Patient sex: F
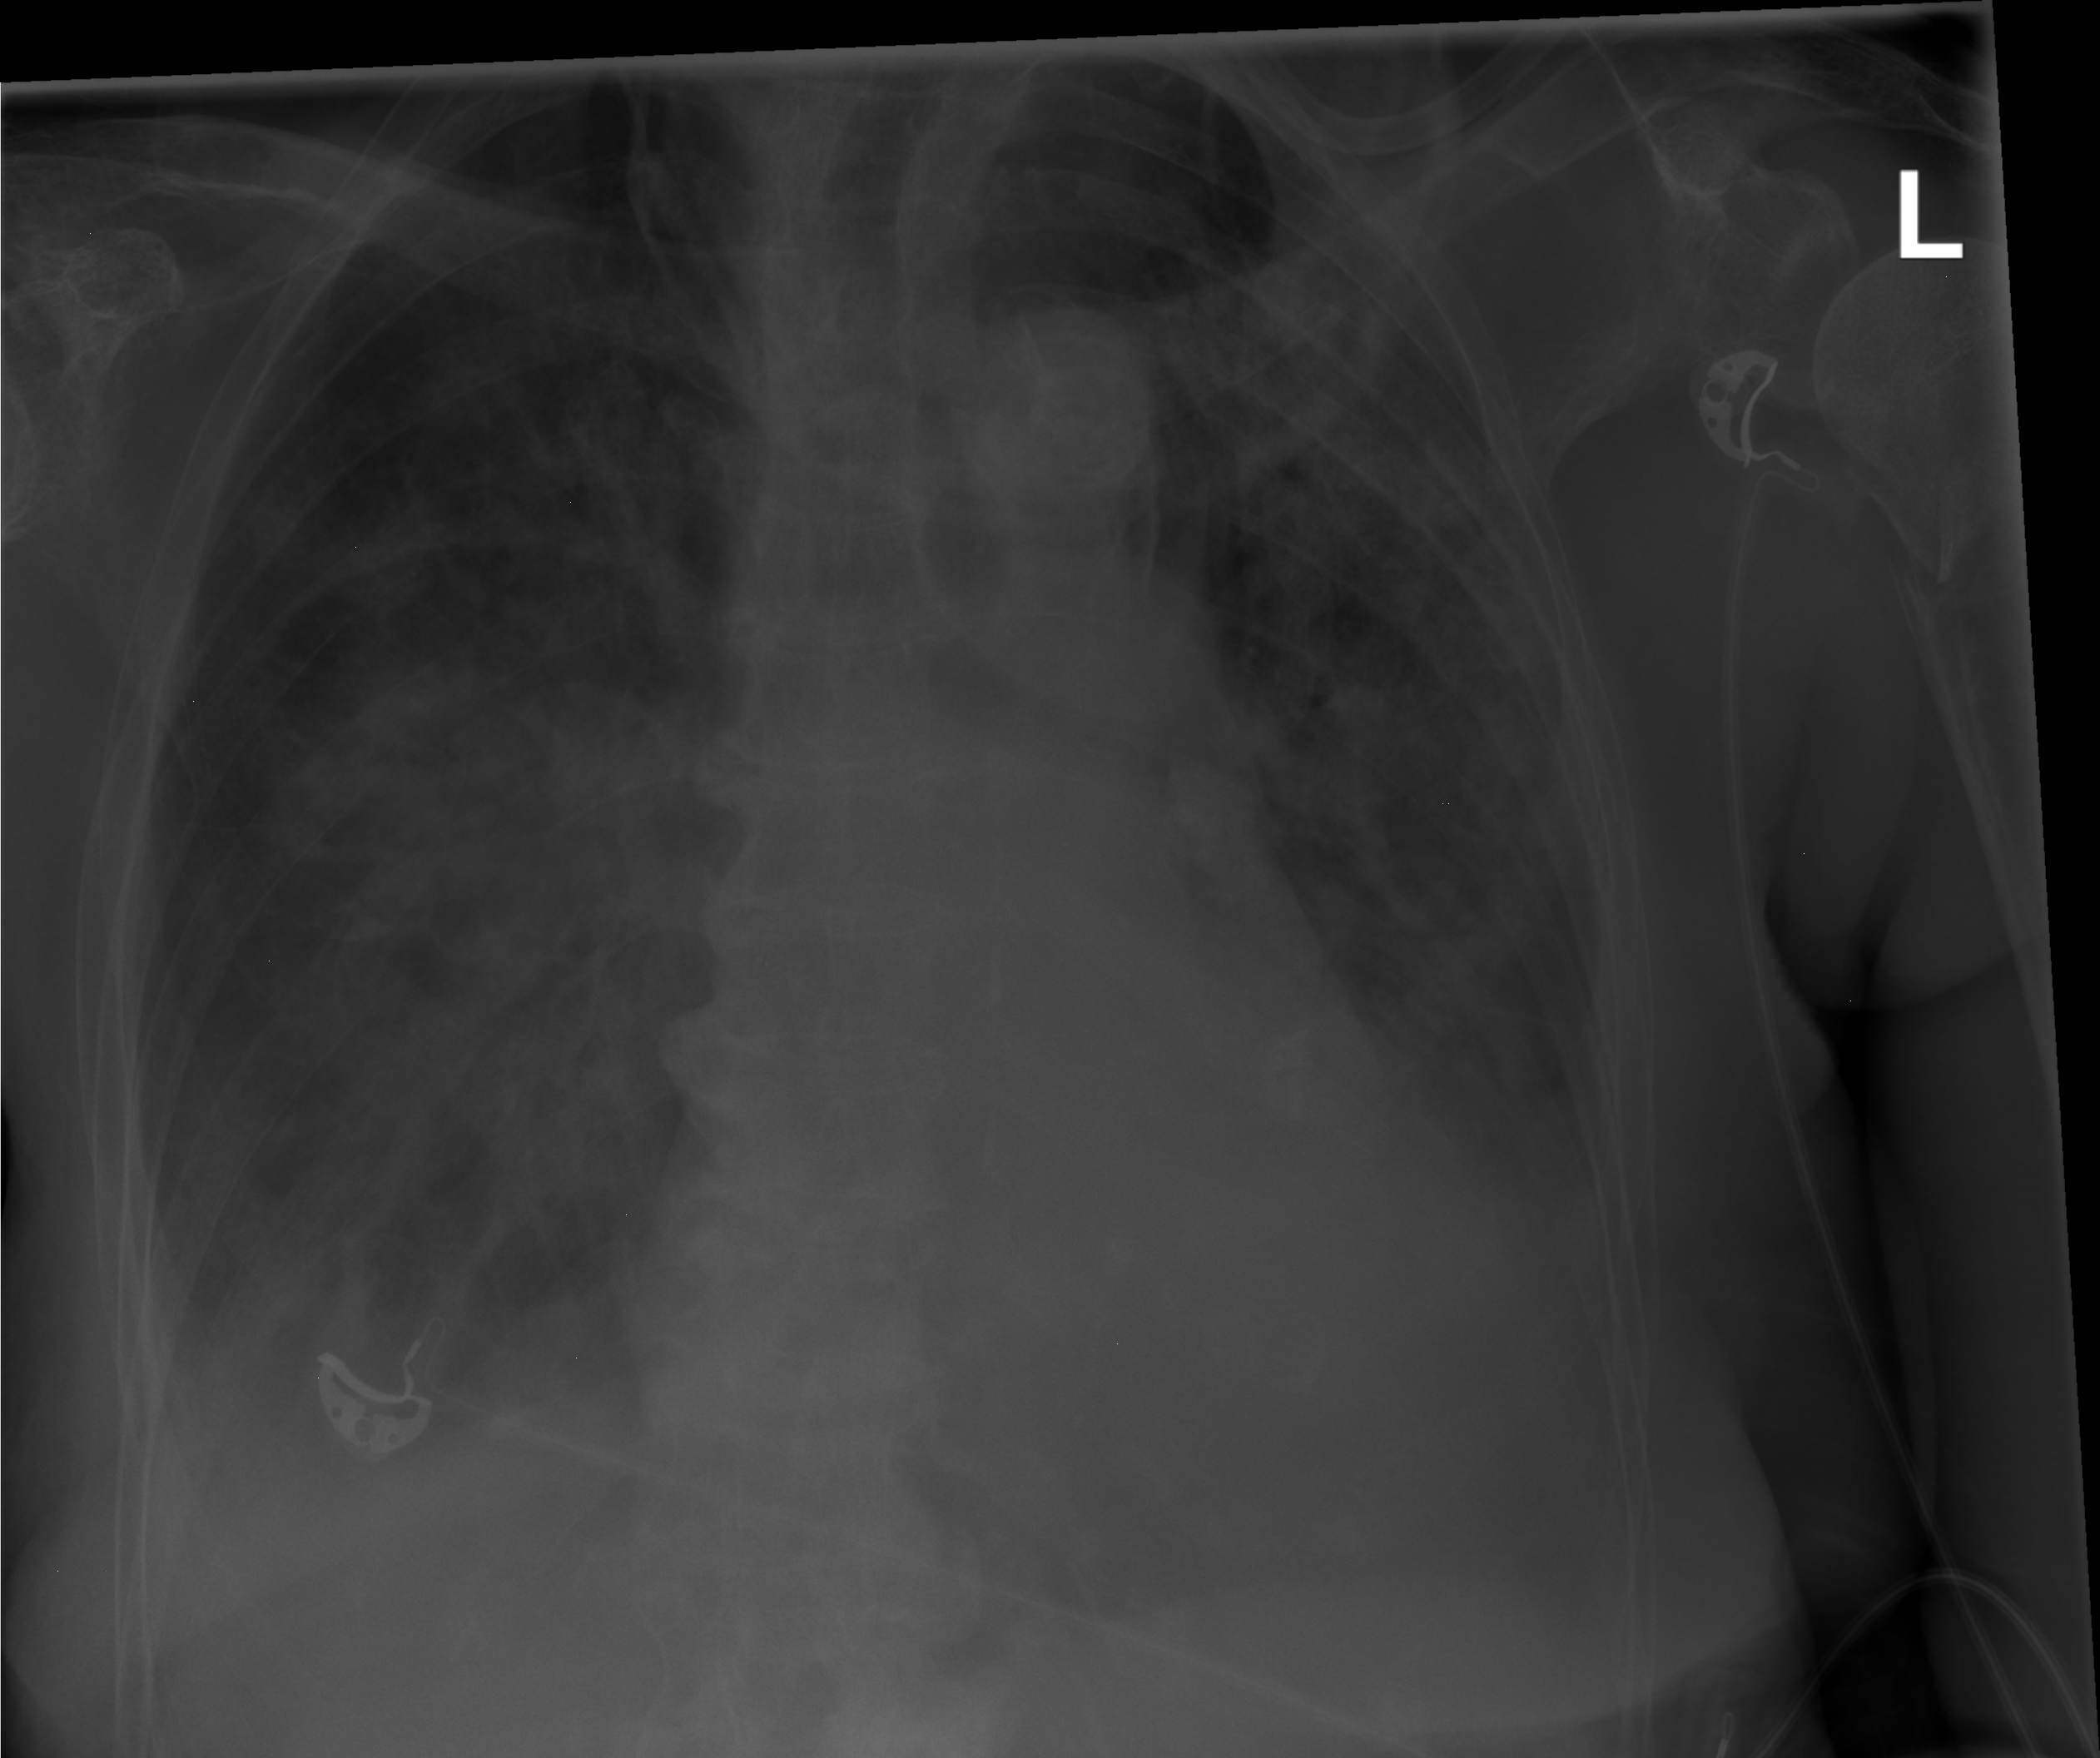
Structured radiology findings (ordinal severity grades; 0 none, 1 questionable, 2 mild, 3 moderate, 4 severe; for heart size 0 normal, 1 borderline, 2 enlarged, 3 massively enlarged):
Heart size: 2
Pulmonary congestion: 3
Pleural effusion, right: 3
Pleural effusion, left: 3
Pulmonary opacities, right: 3
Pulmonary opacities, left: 3
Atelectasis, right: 2
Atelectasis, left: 2